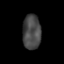
Tissue: prostate
Cell type: T cells
Senescence score: 0.3484
Nuclear area (px): 627
Mean DAPI intensity: 70.853